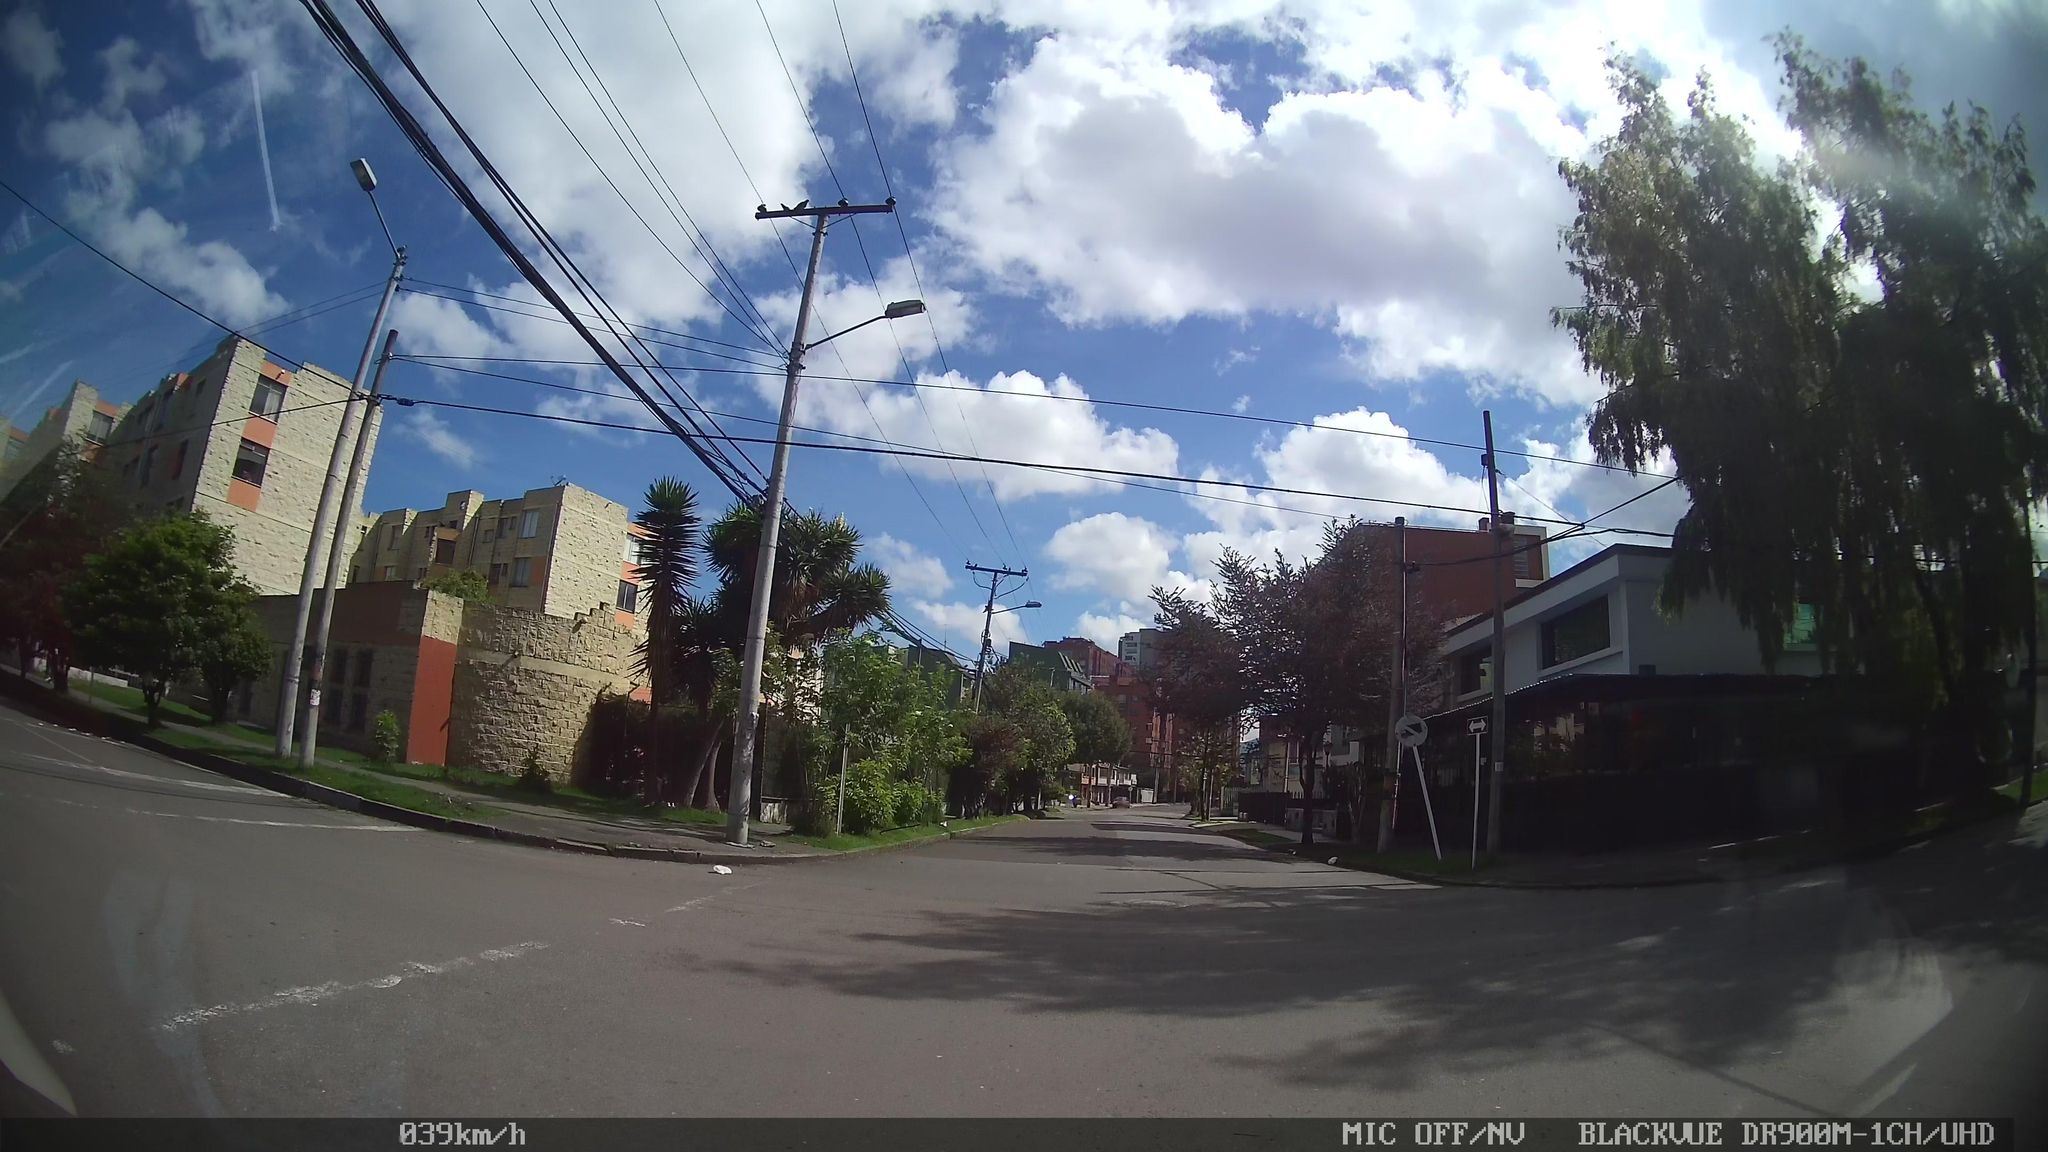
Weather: cloudy
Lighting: day
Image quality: good
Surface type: driving surface
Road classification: footway
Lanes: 2
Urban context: urban centre
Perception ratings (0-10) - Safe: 2.66, Lively: 7.28, Beautiful: 8.82, Boring: 6.86, Depressing: 3.39, Wealthy: 1.47